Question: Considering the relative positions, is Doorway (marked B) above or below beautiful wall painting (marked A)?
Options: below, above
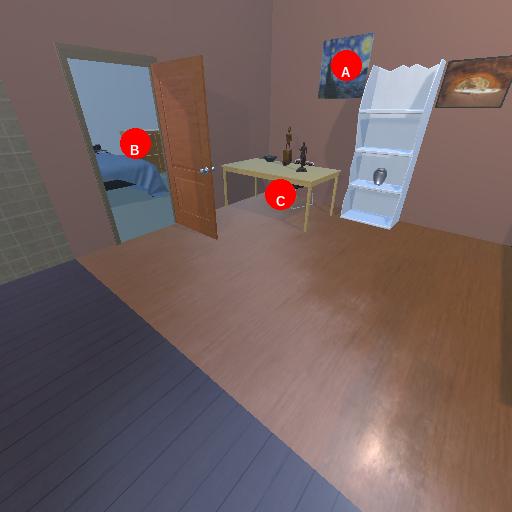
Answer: below